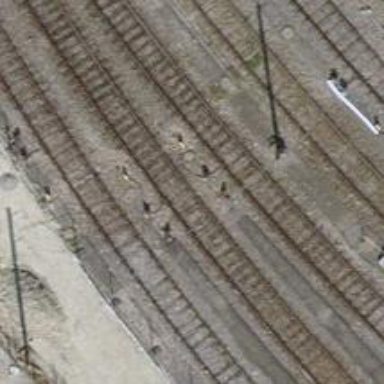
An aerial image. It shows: Siding railway line with electrified contact line for the trains.